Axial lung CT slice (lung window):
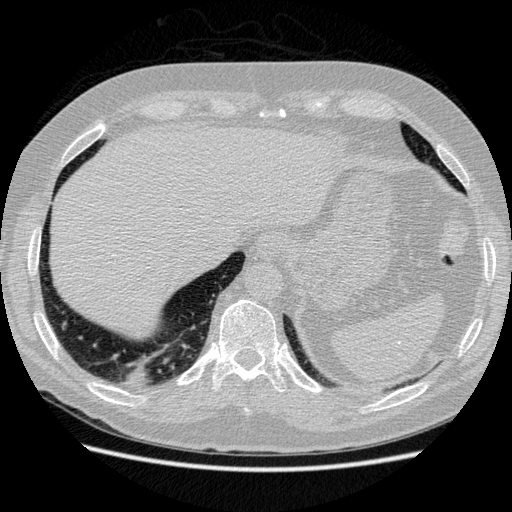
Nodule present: no